Question: So I cannot figure out the following problem:
I am getting unknown type for orderPtr which is typedef of struct Order even though I have included the header file that declares this type.
Here is the code in queue.h:
'''
#ifndef QUEUE_H
#define QUEUE_H
#include <stdio.h>
#include "book.h"
#include "queue_node.h"
/*
* Queue structure for consumers threads
*/
typedef struct queue {
pthread_mutex_t mutex;
pthread_cond_t notempty;
struct queue_node *rear;
} queuePtr;
void queue_enqueue(queuePtr *, orderPtr *);
orderPtr *queue_dequeue(queuePtr *queue);
#endif
'''
and here this type is declared in book.h:
'''
#ifndef BOOK_H
#define BOOK_H
#include <stdio.h>
#include <stdlib.h>
#include <ctype.h>
#include <string.h>
#include <pthread.h>
#include "uthash.h"
#include "customer.h"
#include <errno.h>
#include <unistd.h>
#include "queue.h"
typedef struct order {
char *title;
double price;
char *idnum;
char *category;
} orderPtr;
void order_destroy(orderPtr *);
orderPtr * order_create(char *, double, char *, char *);
#endif
'''

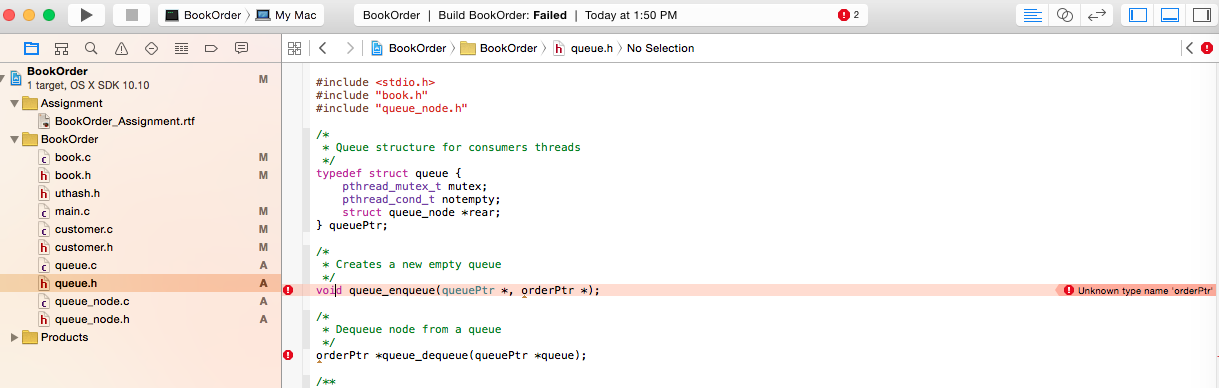
Answer: If you follow the include chain, it's like this:
1. main.c includes book.h
2. book.h includes queue.h at the top (before the typedef of orderPtr)
3. queue.h tries to use orderPtr which has not yet been typedef'd = error
4. Finally comes the typedef of orderPtr.
You can get around this in several ways. One way is that in 'queue.h' you can do:
'''
/*
* Queue structure for consumers threads
*/
typedef struct queue {
pthread_mutex_t mutex;
pthread_cond_t notempty;
struct queue_node *rear;
} queuePtr;
struct orderPtr; // Forward declaration
// The use of struct orderPtr * is allowed because it is a pointer.
// If it wasn't a pointer, it would be an error because the size
// would be unknown.
void queue_enqueue(queuePtr *, struct orderPtr *);
struct orderPtr *queue_dequeue(queuePtr *queue);
'''